Question: i am working on a project. my work is retrieve data from database and displaying them. if required sent to next page for further processing. my problem is i got value from database and i want to send it another jsp or servlet using href.
value i am retrieving is :
'''
<%=special.getString("id")%>
'''
send it to:
'''
<a href="new.jsp?id=<%=special.getString("id")%>" class="action_button">Buy Now</a>
'''
but when send data like this error is

is that correct? how do i do it? what is the correct method. i am struck here for long time please help me.
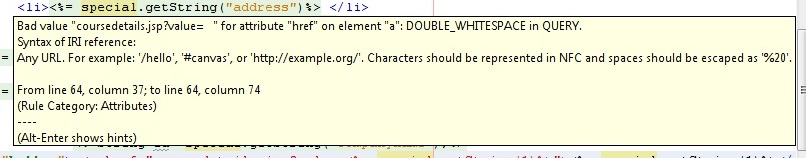
Answer: If you're serious about JSP development ditch scriptlets (which went out of common use 10+ years ago) and familiarize yourself with the Java Standard Tag Libraries and JSP Expression Language.
I am not quite sure what 'special' is here, however using EL your code will look something like the below:
'''
<!-- special is an object with a method getId()-->
<a href="new.jsp?id=${special.id}" class="action_button">Buy Now</a>
'''
or
'''
<!-- special is an object with a method getString(String key) -->
<a href="new.jsp?id=${special.getString('id')}" class="action_button">Buy Now</a>
'''
If this doesn't work then there is no bean with key 'special' in any scope.
Note that if you are working with a database in your JSP you should consider refactoring to use the standard JSTL SQL tags. See below for an example:
<URL>
See also:
<URL>
<URL>
*Note for the second example to work your app need to be compliant with the Servlet 3 specification (as passing mthod params was nut supported in EL before this). See further: <URL>